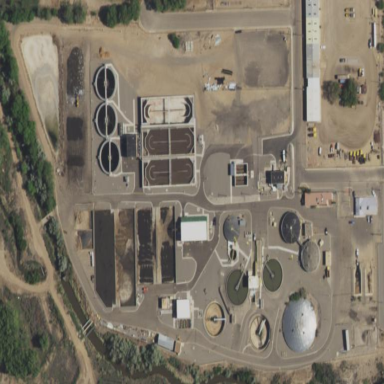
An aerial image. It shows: View of wastewater plant.